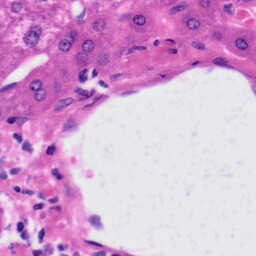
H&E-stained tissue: Liver